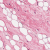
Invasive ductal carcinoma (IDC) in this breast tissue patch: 0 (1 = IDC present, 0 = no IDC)